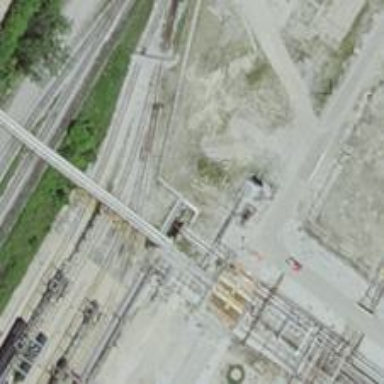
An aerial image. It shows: Rail spur service.